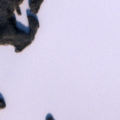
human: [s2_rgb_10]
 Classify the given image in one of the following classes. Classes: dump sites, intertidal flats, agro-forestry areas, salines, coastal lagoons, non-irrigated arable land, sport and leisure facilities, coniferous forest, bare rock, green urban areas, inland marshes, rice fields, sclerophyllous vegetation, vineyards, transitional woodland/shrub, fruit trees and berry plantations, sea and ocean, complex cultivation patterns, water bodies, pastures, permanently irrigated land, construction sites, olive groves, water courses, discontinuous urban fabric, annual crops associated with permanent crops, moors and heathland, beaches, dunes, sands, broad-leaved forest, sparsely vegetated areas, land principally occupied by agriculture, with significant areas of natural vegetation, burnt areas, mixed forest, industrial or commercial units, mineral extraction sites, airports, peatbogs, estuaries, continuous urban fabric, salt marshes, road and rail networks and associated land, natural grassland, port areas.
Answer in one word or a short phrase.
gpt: coniferous forest, water bodies